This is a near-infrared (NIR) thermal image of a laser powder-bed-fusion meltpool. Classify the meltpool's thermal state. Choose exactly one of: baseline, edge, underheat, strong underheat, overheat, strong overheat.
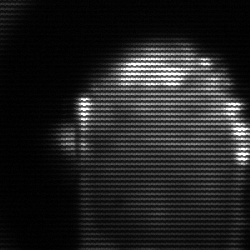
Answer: baseline